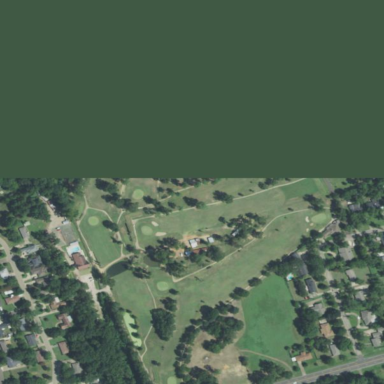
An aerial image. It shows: Golf course.